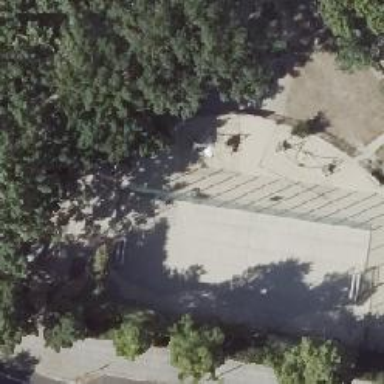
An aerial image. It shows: Playground structure.